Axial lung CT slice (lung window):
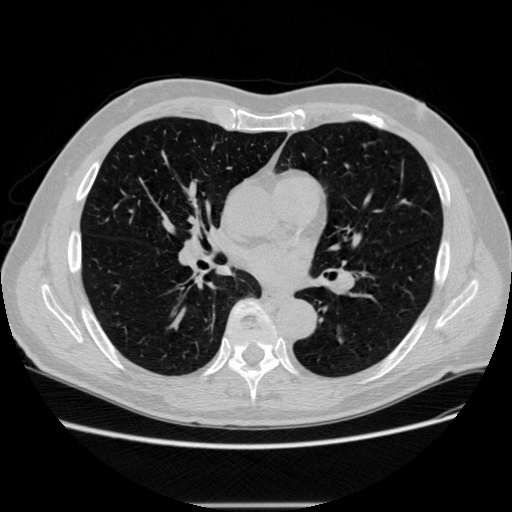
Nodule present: no